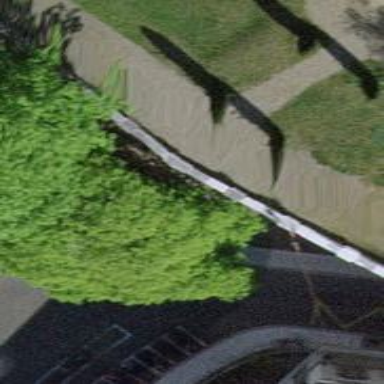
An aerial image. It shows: Asphalt pedestrian road.